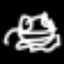
Label: frog